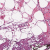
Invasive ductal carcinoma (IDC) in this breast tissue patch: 0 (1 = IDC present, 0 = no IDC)